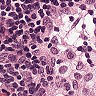
Metastatic tissue present: no